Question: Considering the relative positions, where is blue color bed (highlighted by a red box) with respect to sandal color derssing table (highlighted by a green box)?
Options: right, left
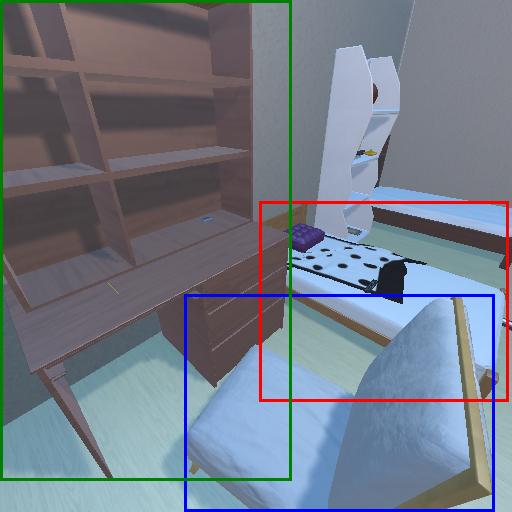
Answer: right